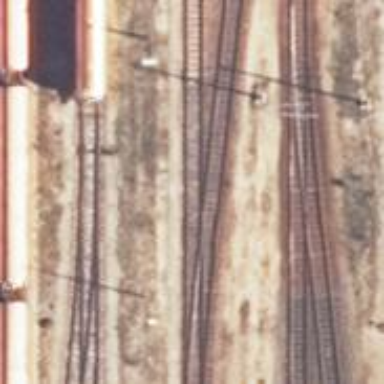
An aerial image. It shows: Railway yard.